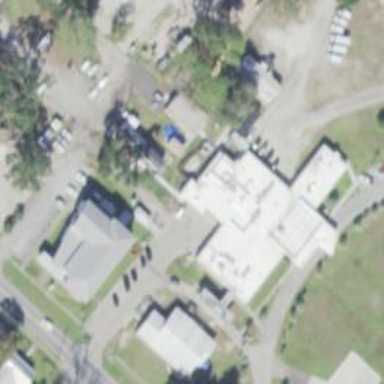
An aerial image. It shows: Healthcare facility identified as hospital.